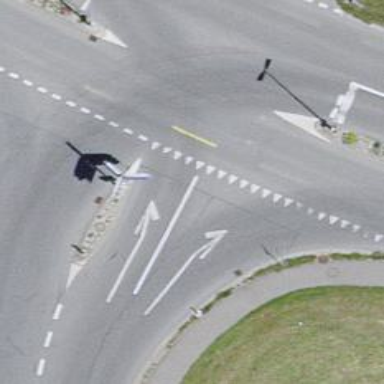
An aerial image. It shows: Road with "give way" sign.